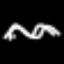
Label: squiggle